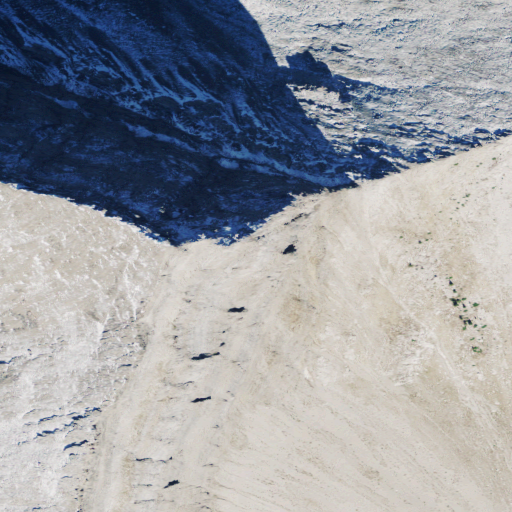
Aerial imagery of mountain in Montana named Mount Patrick Gass containing barren land and evergreen forest